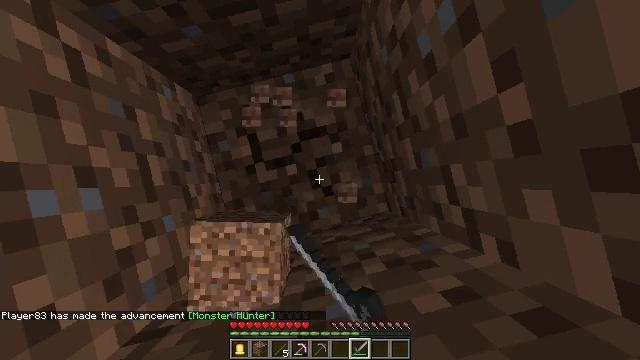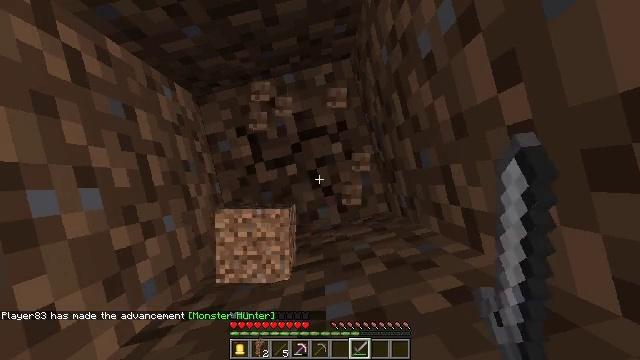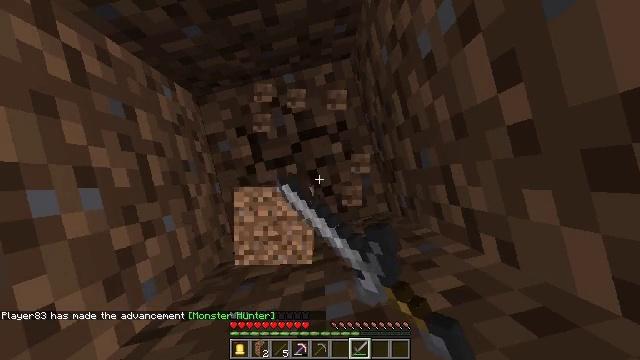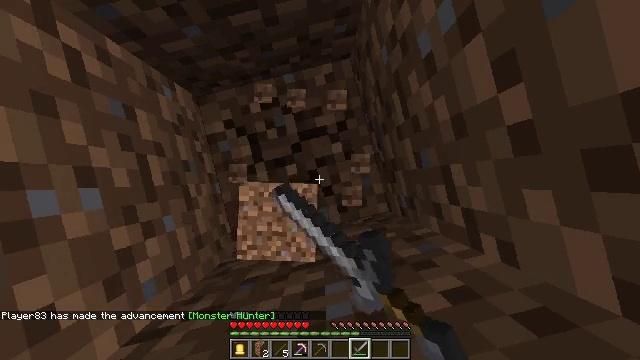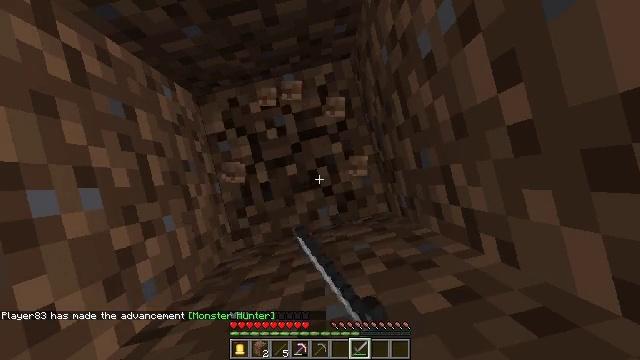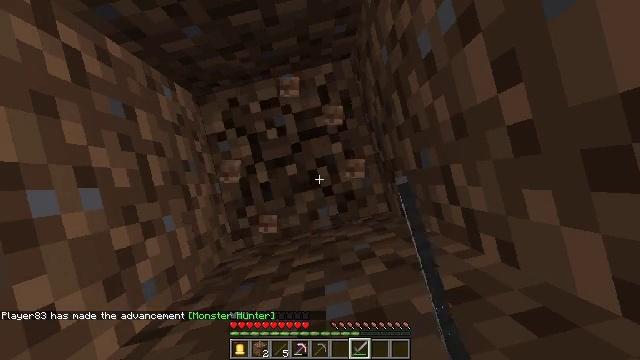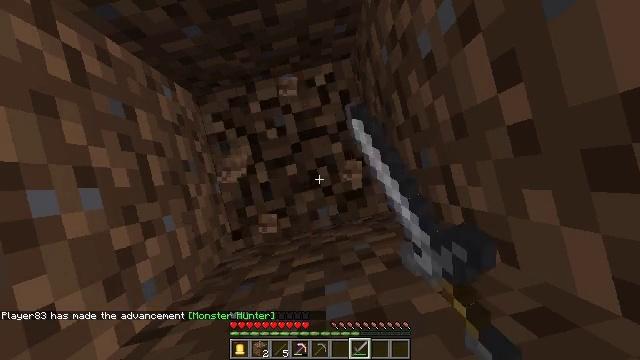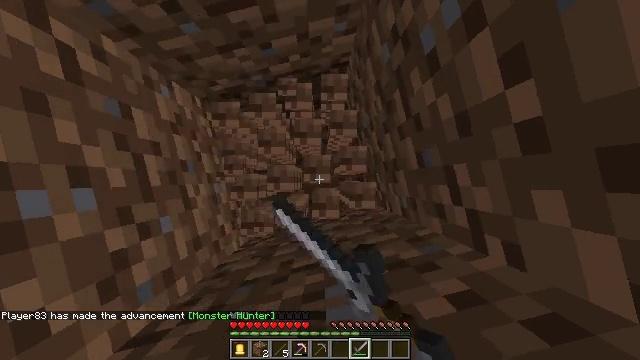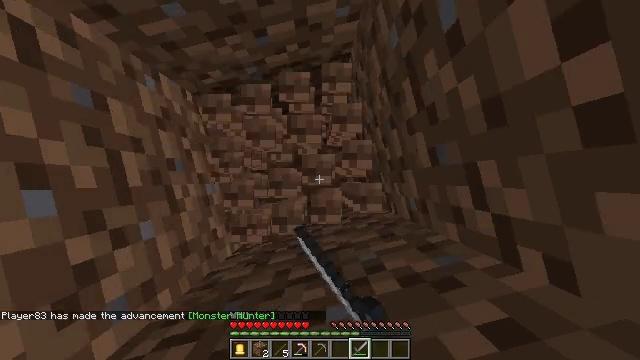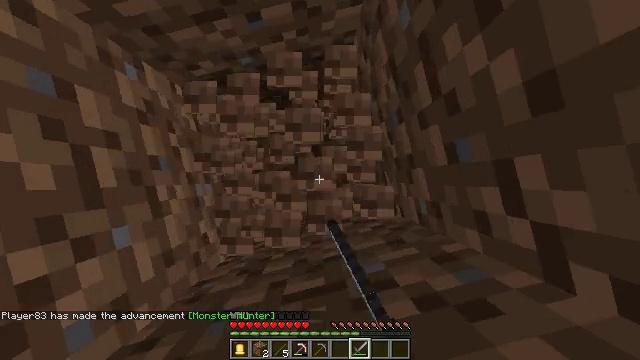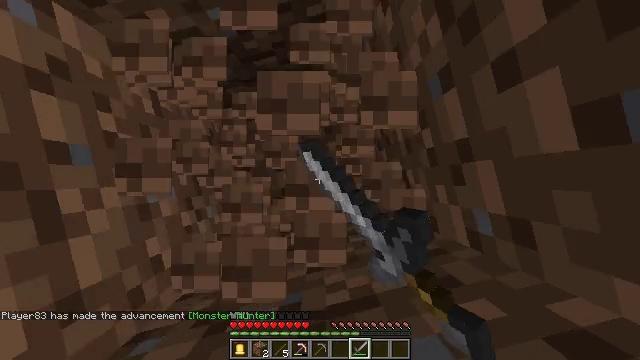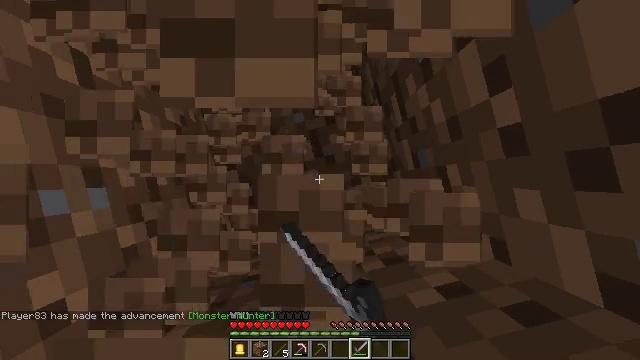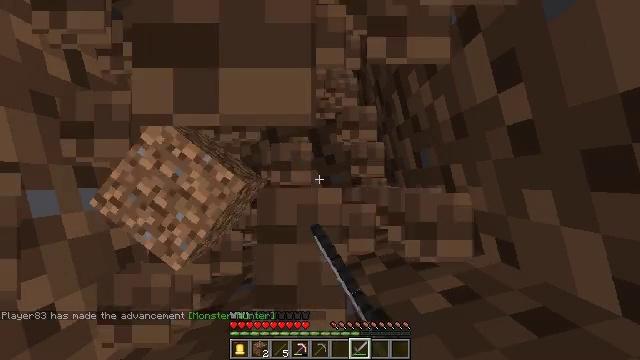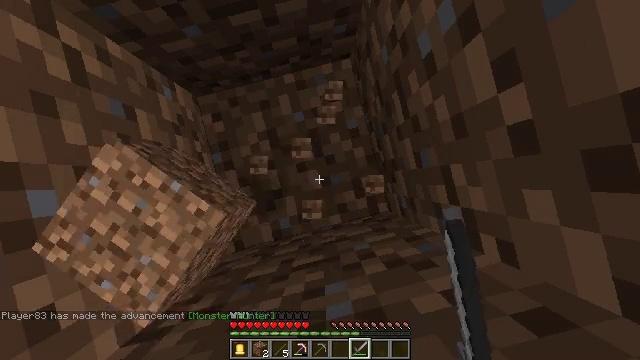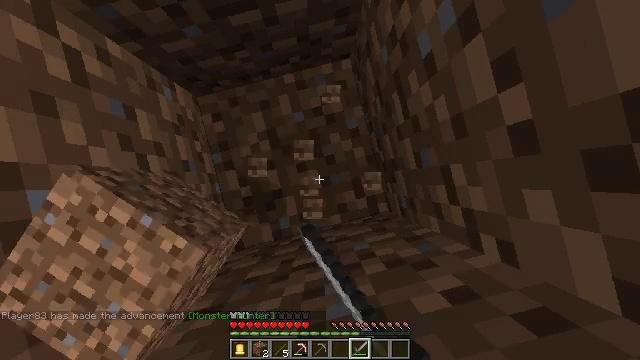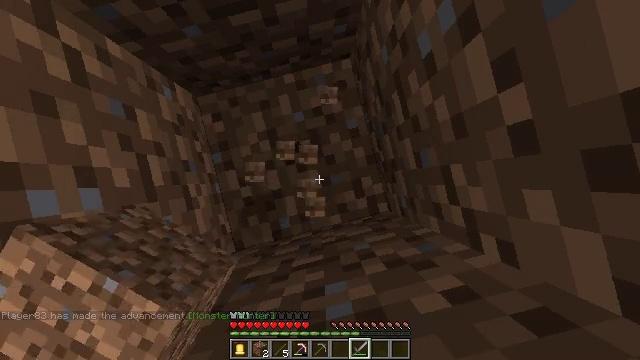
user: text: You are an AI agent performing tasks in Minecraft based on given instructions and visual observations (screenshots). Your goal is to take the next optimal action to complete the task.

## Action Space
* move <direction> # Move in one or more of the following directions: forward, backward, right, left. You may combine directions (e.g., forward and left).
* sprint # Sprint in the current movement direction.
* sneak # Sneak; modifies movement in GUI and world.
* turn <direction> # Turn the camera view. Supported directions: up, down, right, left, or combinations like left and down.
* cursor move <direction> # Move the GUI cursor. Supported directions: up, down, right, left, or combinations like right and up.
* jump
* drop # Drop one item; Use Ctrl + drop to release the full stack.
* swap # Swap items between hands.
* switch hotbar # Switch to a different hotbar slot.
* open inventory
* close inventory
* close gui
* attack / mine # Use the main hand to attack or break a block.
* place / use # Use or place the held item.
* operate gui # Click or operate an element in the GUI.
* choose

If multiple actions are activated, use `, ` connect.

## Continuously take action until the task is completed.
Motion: motion action
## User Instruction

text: Attack the ground to gather dirt.
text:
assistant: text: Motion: attack / mine
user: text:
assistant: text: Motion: attack / mine
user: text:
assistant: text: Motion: attack / mine
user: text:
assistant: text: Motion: attack / mine
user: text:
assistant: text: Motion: attack / mine
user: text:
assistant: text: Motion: attack / mine
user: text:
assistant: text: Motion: attack / mine
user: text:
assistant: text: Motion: attack / mine
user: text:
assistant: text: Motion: attack / mine
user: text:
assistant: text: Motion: attack / mine
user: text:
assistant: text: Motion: attack / mine
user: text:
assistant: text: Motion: attack / mine
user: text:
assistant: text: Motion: attack / mine
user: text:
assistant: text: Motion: attack / mine
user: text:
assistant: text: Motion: attack / mine
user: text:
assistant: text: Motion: attack / mine
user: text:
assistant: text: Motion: attack / mine
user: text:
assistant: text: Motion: attack / mine
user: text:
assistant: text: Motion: attack / mine
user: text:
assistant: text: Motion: attack / mine
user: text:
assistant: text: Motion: attack / mine
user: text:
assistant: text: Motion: attack / mine
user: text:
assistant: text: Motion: attack / mine
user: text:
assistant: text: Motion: attack / mine
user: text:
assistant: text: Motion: attack / mine
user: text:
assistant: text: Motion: attack / mine
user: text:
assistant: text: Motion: attack / mine
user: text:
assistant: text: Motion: attack / mine
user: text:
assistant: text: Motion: attack / mine
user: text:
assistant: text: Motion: attack / mine